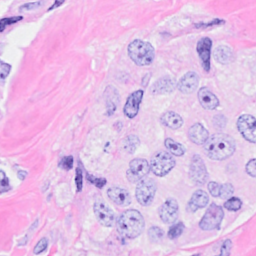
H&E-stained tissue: Breast